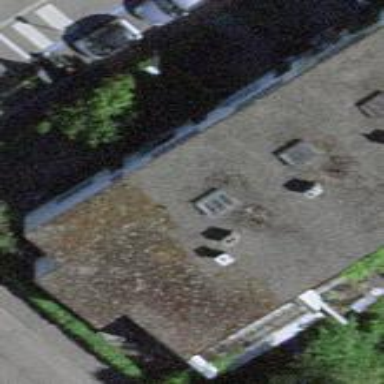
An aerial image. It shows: Terrace building.